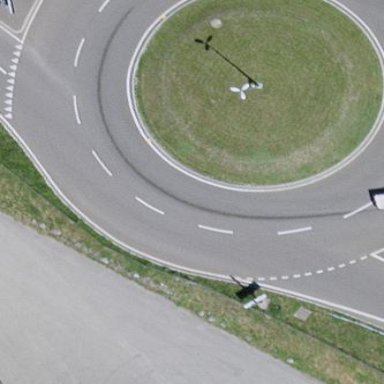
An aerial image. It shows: Primary highway with asphalt surface leading to roundabout.